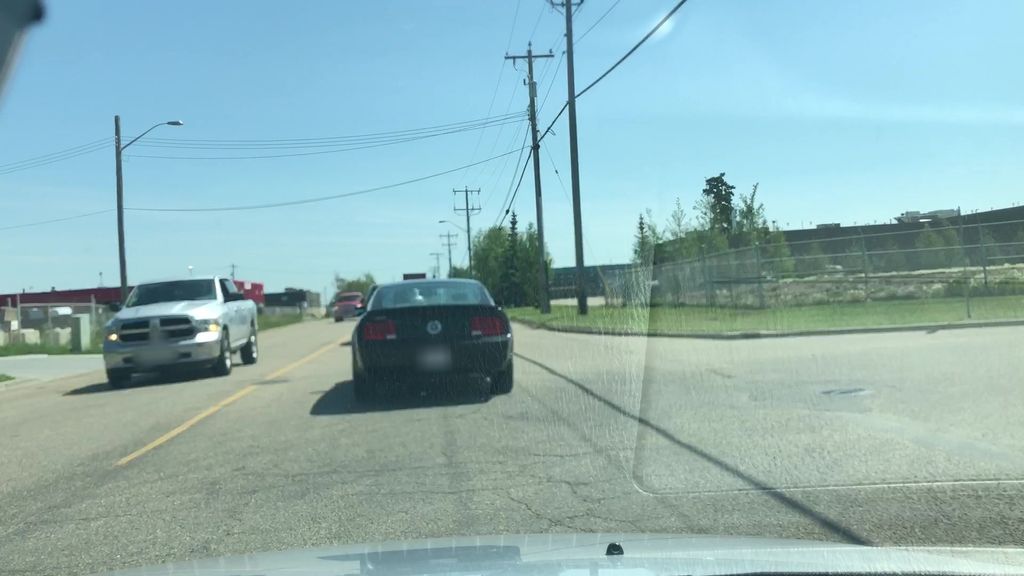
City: edmonton